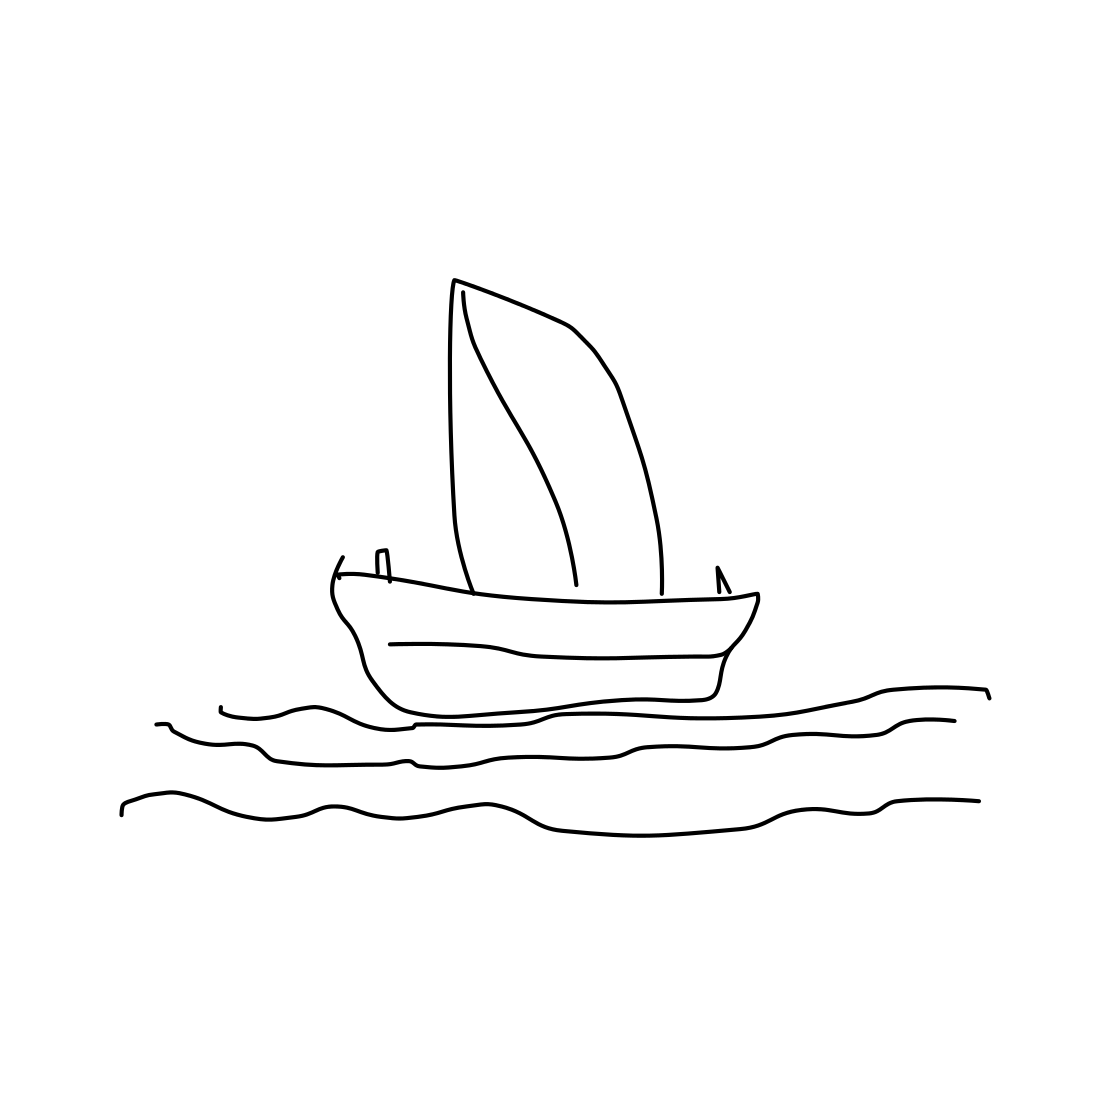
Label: ship